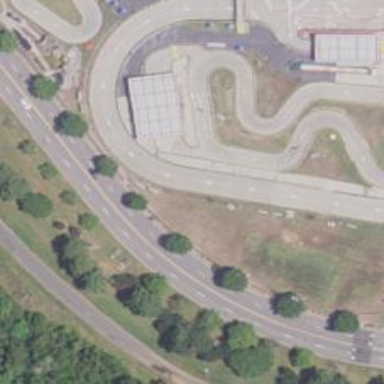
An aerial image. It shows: Motor sport raceway.